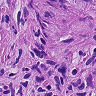
Metastatic tissue present: yes